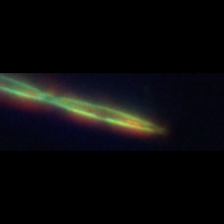
Taxon: Psuedo-nitzschia
Group: Diatoms